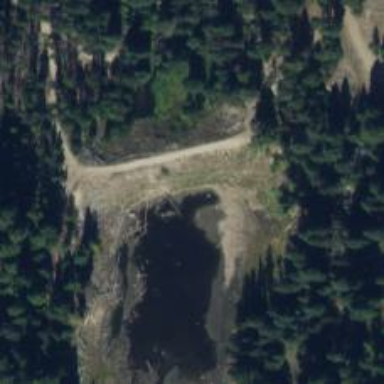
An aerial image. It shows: Reservoir area.